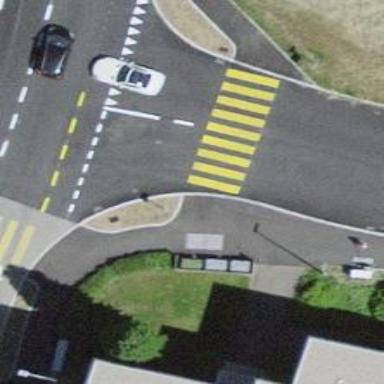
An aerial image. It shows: Marked road crossing with pedestrian island.